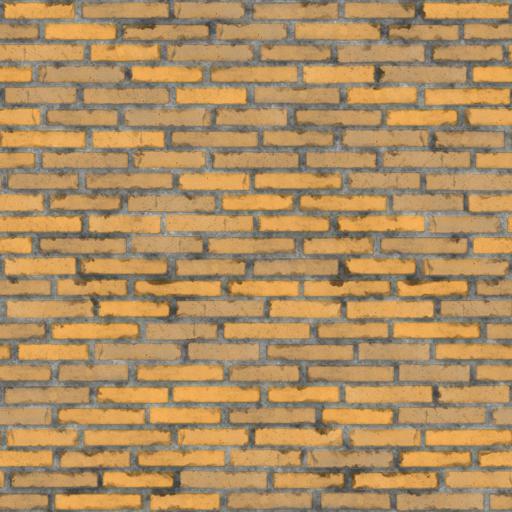
Tags: bricks yellow